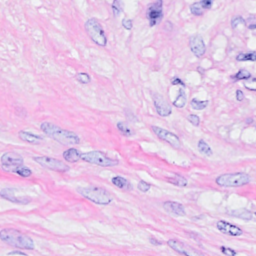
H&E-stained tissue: Breast